Question: Is there a way I can speed this up? Right now it's taking an unbelievably insane amount of time to query.
'''
SELECT trades.*, trader1.user_name as trader1_name,
trader2.user_name as trader2_name FROM trades
LEFT JOIN logs_players trader1 ON trader1.user_id = trader1_account_id
LEFT JOIN logs_players trader2 ON trader2.user_id = trader2_account_id
ORDER BY time_added
LIMIT 20 OFFSET 0;
'''
I've done as much as I could in terms of searching online for a solution. Or even just trying to get some more information why it's taking so long to execute.

The query takes about 45 seconds or so to complete.
Create statements:
'''
CREATE TABLE 'trades' (
'id' int(11) NOT NULL AUTO_INCREMENT,
'trader1_account_id' int(11) DEFAULT NULL,
'trader2_account_id' int(11) DEFAULT NULL,
'trader1_value' bigint(20) DEFAULT NULL,
'trader2_value' bigint(20) DEFAULT NULL,
'trader1_ip' varchar(16) DEFAULT NULL,
'trader2_ip' varchar(16) DEFAULT NULL,
'world' int(11) DEFAULT NULL,
'x' int(11) DEFAULT NULL,
'z' int(11) DEFAULT NULL,
'level' int(11) DEFAULT NULL,
'trader1_user' varchar(12) DEFAULT NULL,
'trader2_user' varchar(12) DEFAULT NULL,
'time_added' timestamp NOT NULL DEFAULT CURRENT_TIMESTAMP,
PRIMARY KEY ('id')
) ENGINE=InnoDB AUTO_INCREMENT=0 DEFAULT CHARSET=utf8
CREATE TABLE 'logs_players' (
'id' int(11) NOT NULL AUTO_INCREMENT,
'user_id' int(11) DEFAULT NULL,
'user_name' varchar(20) DEFAULT NULL,
'world_stage' varchar(20) DEFAULT NULL,
'world_type' varchar(20) DEFAULT NULL,
'bank' longtext,
'inventory' longtext,
'equipment' longtext,
'total_wealth' mediumtext,
'total_play_time' mediumtext,
'rights' int(11) DEFAULT NULL,
'icon' int(11) DEFAULT NULL,
'ironmode' int(11) DEFAULT NULL,
'x' int(11) DEFAULT NULL,
'z' int(11) DEFAULT NULL,
'level' int(11) DEFAULT NULL,
'last_ip' varchar(16) DEFAULT NULL,
'last_online' timestamp NOT NULL DEFAULT CURRENT_TIMESTAMP ON UPDATE CURRENT_TIMESTAMP,
'muted_until' timestamp NULL DEFAULT NULL,
'banned_until' timestamp NULL DEFAULT NULL,
PRIMARY KEY ('id')
) ENGINE=InnoDB AUTO_INCREMENT=0 DEFAULT CHARSET=utf8
'''
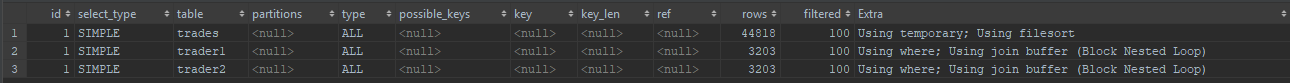
Answer: I filled a sample database with 10k rows each, and found that a few indexes were what you needed:
'''
ALTER TABLE 'logs_players' ADD INDEX('user_id');
ALTER TABLE 'trades' ADD INDEX('time_added');
'''
The main index we need is an index on 'user_id'. Changing that we went from a query time of 20.1390 seconds, to <URL> seconds:

We can even get that down further, by adding an index on time_added to make sorting a lot faster, now we ended up with an impressive query time:

Do some research on indexes! A simple EXPLAIN query would show you that you're using filesort (Which is rather bad!):

After indexes, this looks a lot better: